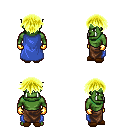
a pixel art fantasy rpg character, male body template, orc, green skin, blue cape, robe skirt, gold short bangs hairstyle, gold gloves, brown slippers, four views (front, back, left, right), 2x2 character sprite sheet, small pixel art, hard edges, no anti-aliasing